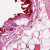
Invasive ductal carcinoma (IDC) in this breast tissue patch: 0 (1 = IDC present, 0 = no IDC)